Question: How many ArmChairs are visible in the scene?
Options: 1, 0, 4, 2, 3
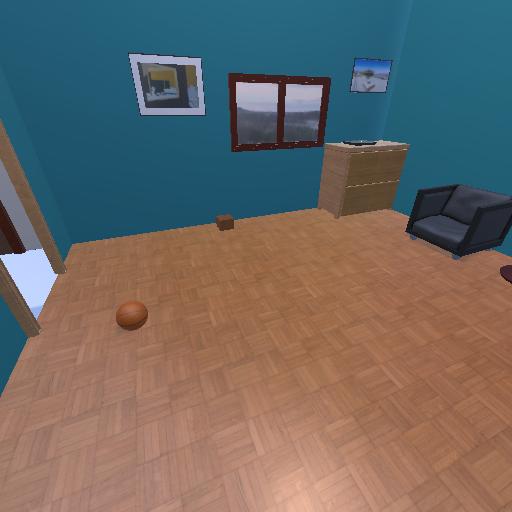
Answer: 1